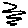
Label: zigzag